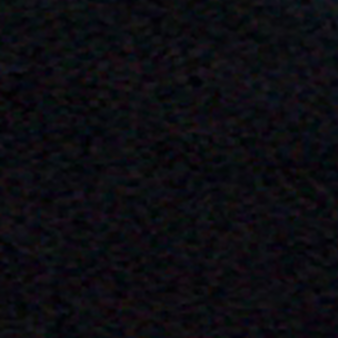
Label: other